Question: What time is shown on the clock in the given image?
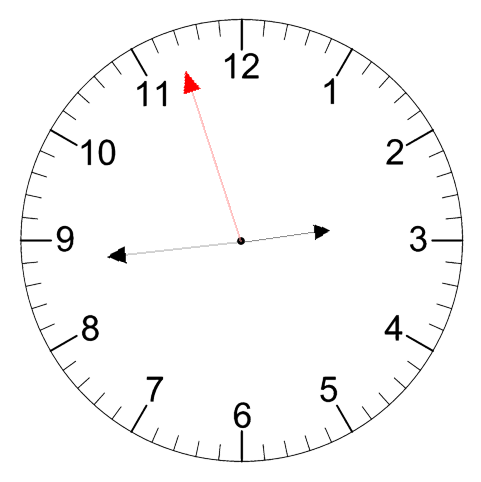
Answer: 02:43:57